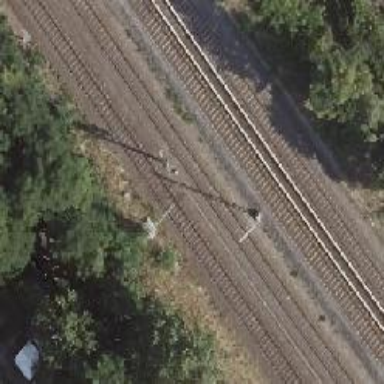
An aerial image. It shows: Railway signal.